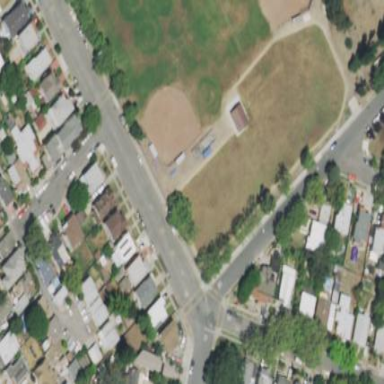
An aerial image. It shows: Baseball pitch for leisure land.